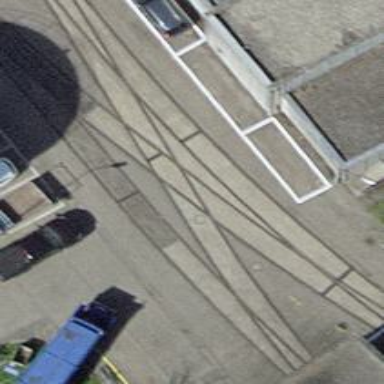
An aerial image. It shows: Disused railway spur with one track.